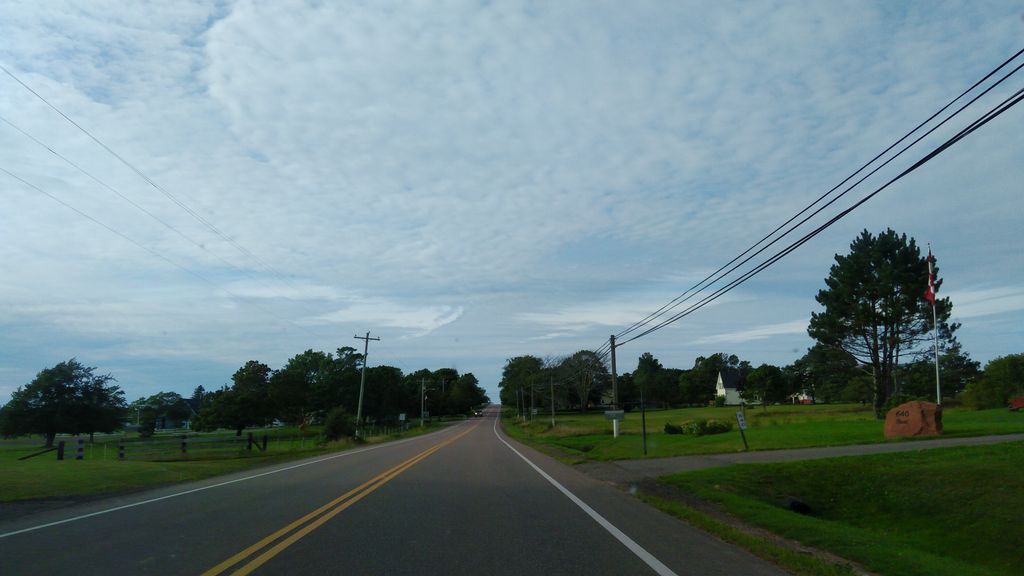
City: charlottetown